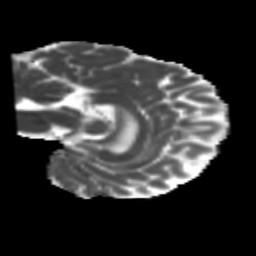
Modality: MD
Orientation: sagittal
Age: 22
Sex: female
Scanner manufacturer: siemens
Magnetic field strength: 3 T
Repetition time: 1.8 s
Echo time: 0.07 s